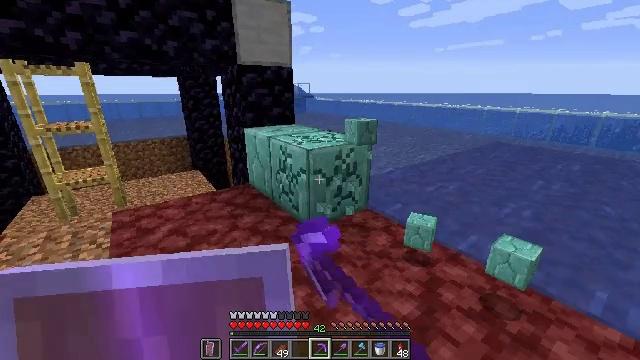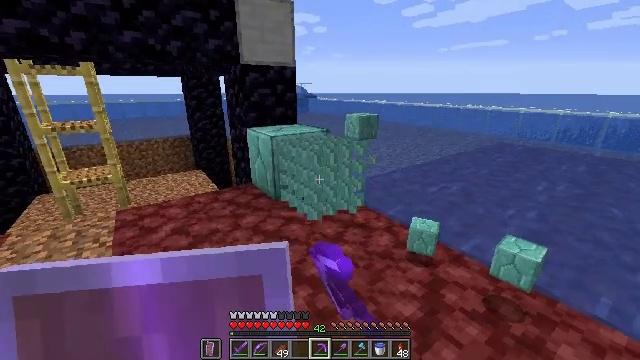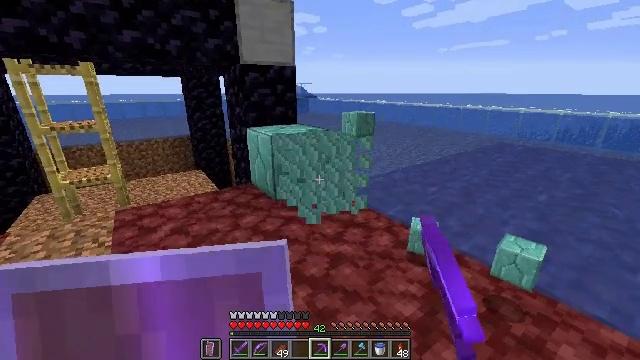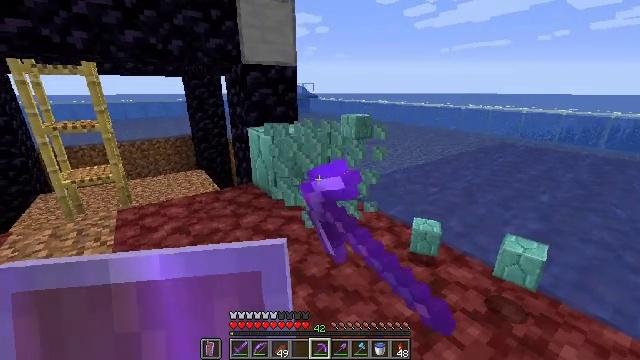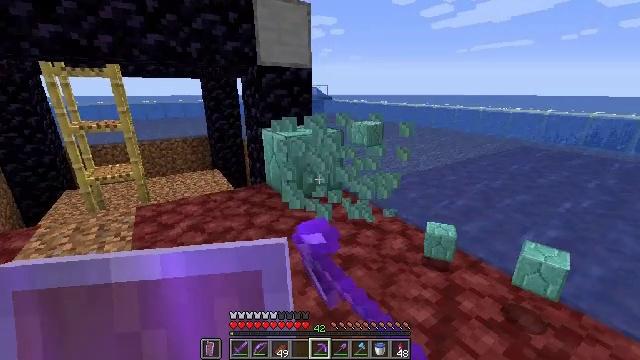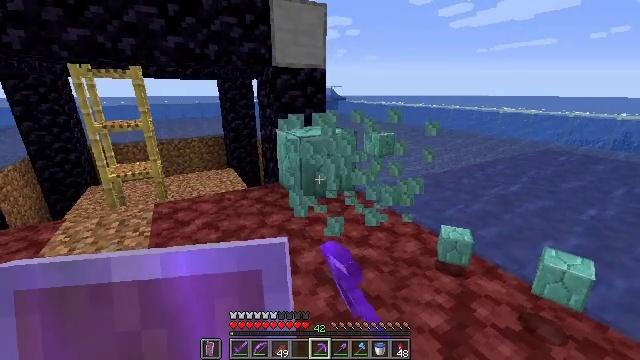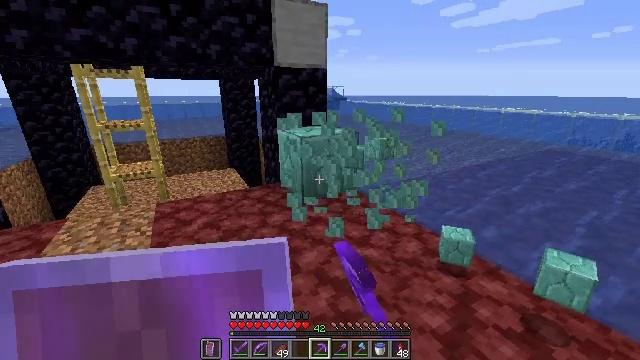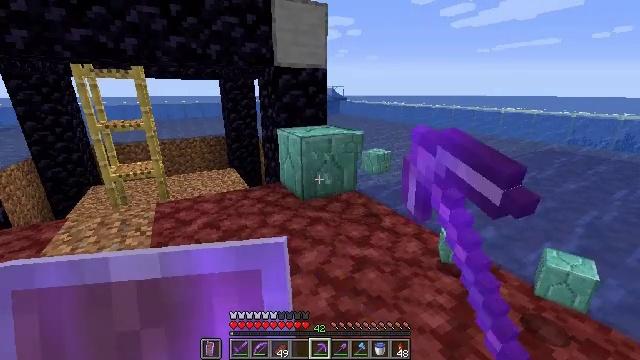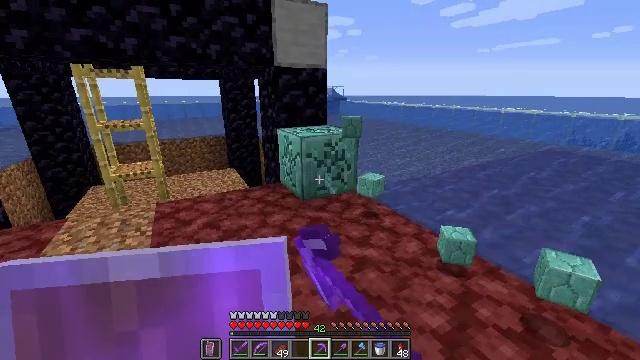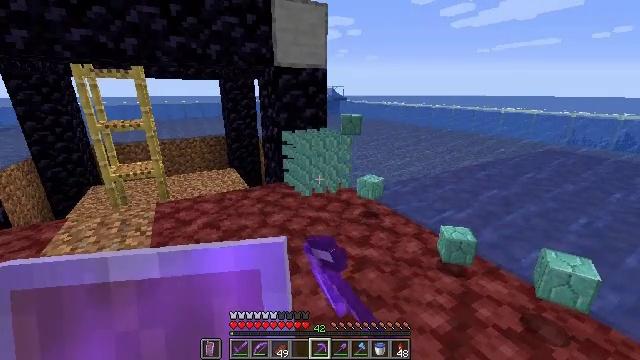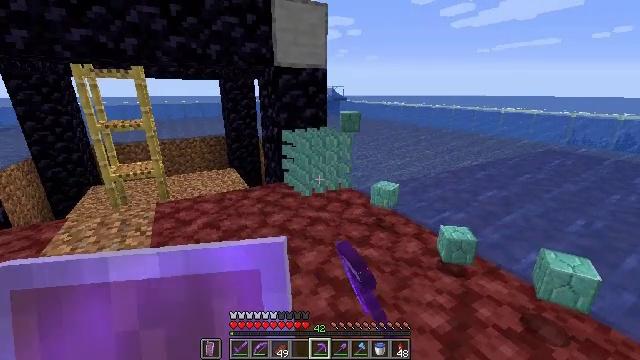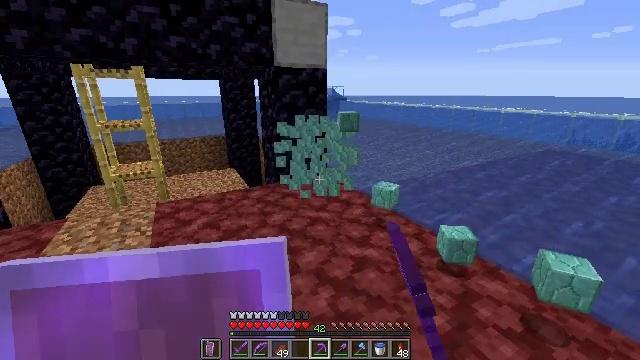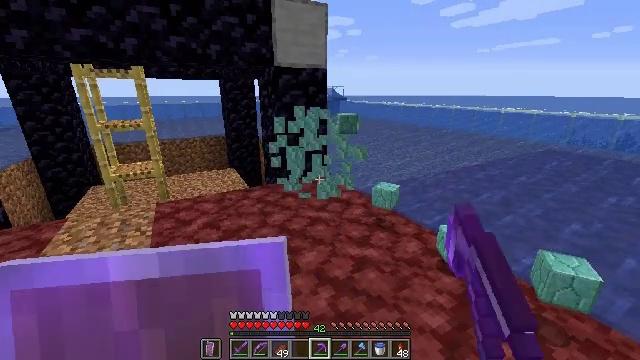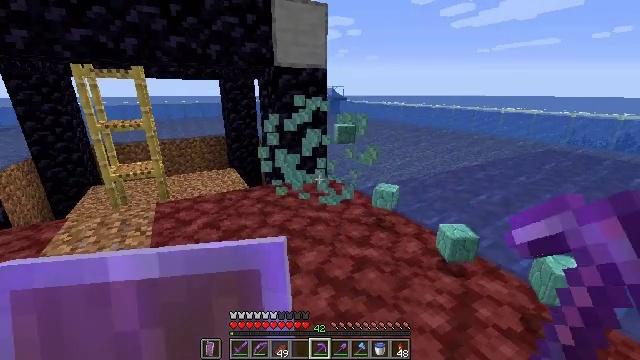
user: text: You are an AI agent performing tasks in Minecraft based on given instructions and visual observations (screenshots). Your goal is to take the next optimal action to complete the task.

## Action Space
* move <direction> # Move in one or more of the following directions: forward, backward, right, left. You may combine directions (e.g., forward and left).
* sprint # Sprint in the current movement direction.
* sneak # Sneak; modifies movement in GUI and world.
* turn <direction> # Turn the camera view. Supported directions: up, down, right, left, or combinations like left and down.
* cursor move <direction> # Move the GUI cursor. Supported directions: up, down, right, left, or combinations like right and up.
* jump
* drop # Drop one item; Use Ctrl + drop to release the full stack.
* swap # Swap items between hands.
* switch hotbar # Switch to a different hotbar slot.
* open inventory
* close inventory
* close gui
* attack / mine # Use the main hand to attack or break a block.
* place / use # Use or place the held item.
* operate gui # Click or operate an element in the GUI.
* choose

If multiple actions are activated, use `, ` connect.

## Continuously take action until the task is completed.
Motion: motion action
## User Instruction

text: Attack the prismarine bricks to break them.
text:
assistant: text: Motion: attack / mine
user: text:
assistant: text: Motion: attack / mine
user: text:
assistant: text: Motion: attack / mine
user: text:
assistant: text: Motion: turn left, attack / mine
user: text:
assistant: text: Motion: turn left, attack / mine
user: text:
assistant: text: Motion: attack / mine
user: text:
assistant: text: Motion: attack / mine
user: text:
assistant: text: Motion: attack / mine
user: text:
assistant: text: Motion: attack / mine
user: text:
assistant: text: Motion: attack / mine
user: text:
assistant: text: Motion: attack / mine
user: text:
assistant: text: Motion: attack / mine
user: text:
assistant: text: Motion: attack / mine
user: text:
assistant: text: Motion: attack / mine